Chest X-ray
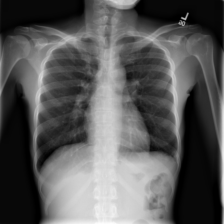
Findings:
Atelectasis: negative
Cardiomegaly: negative
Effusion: positive
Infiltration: positive
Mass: negative
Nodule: negative
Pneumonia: negative
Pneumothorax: negative
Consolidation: negative
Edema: negative
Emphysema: negative
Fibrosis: negative
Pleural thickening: negative
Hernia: negative